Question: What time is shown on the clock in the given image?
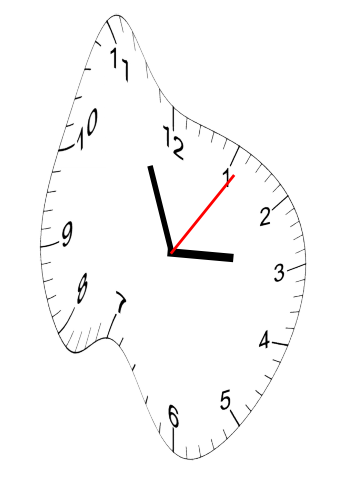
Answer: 02:56:06